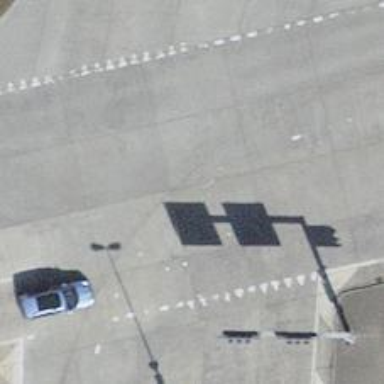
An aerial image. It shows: Road with traffic signals.